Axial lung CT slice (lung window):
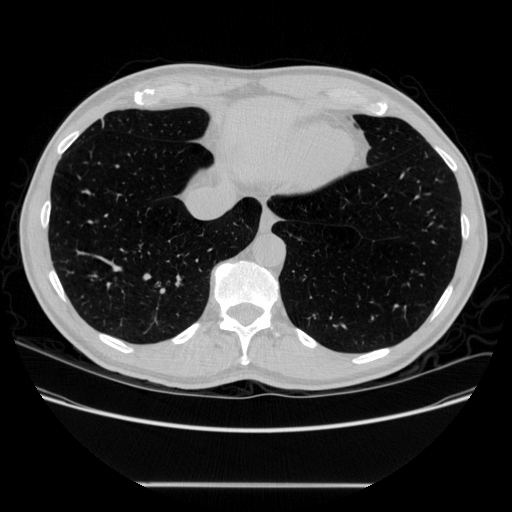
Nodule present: no